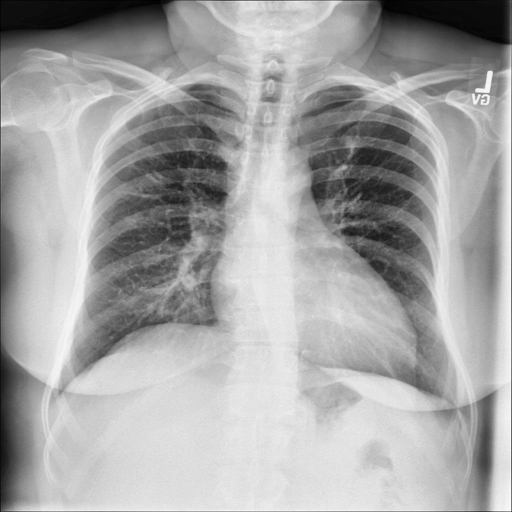
Finding: NORMAL